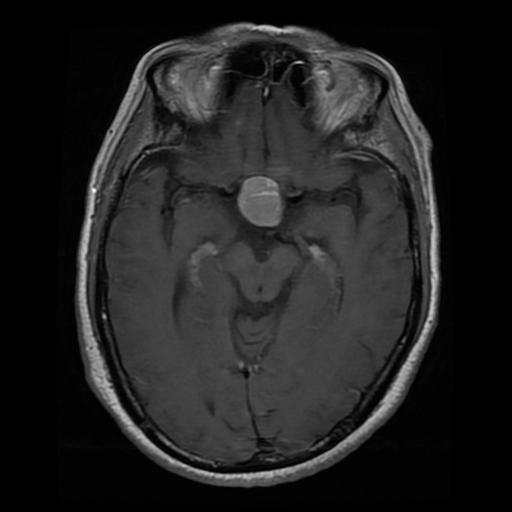
Label: pituitary